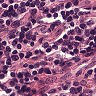
Metastatic tissue present: no